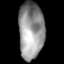
Tissue: lung
Cell type: Epithelial cells
Senescence score: 0.1527
Nuclear area (px): 1423
Mean DAPI intensity: 147.334